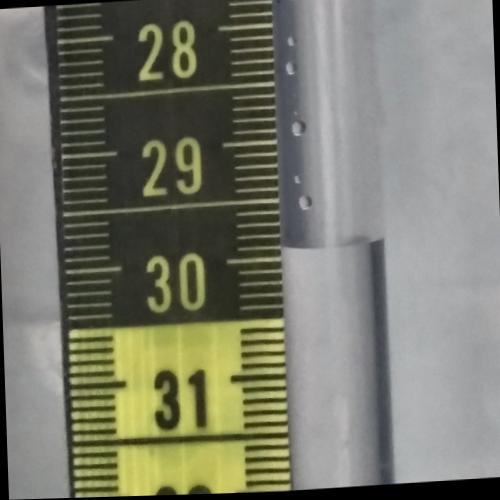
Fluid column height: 29.9 cm